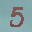
Label: 5